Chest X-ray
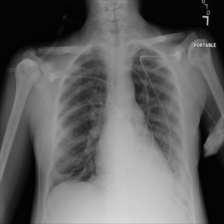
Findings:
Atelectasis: negative
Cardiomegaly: negative
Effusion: negative
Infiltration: negative
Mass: negative
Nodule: negative
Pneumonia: negative
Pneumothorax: negative
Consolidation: positive
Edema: negative
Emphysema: negative
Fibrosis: negative
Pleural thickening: negative
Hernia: negative